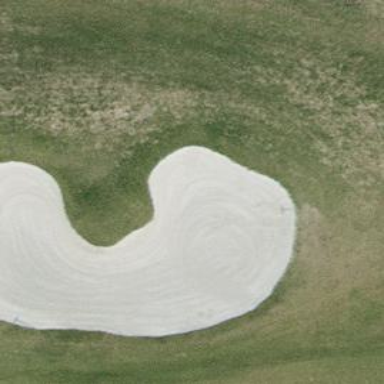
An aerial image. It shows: Golf bunker filled with natural sand.